Chest X-ray:
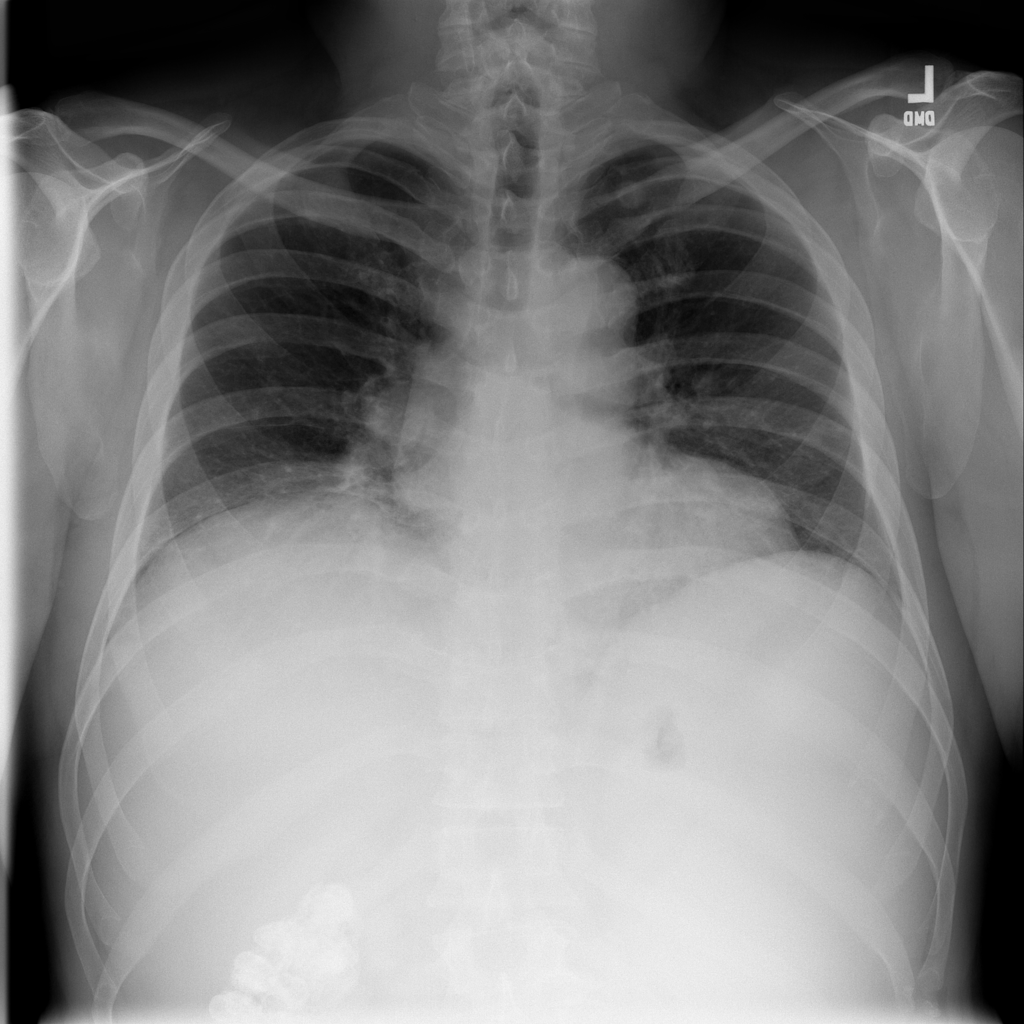
No abnormal finding: yes